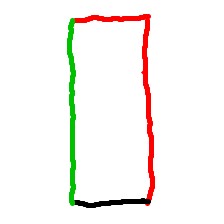
Shape: rectangle